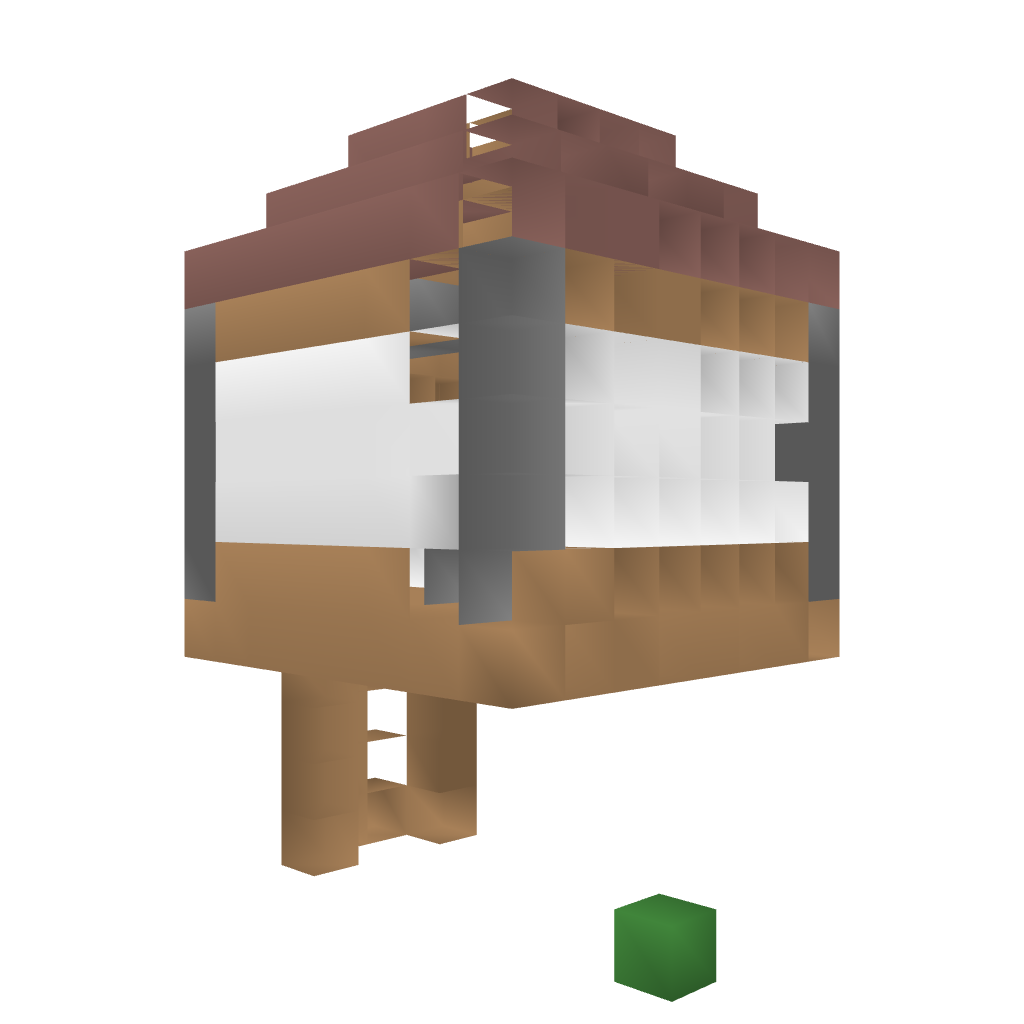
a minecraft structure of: Skull House bad low quality